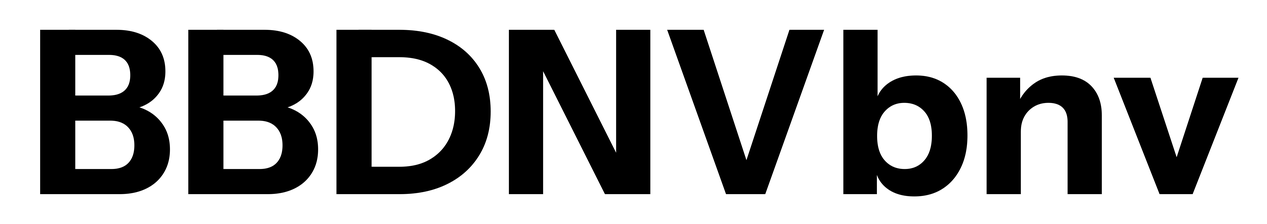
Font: InstrumentSans_Bold